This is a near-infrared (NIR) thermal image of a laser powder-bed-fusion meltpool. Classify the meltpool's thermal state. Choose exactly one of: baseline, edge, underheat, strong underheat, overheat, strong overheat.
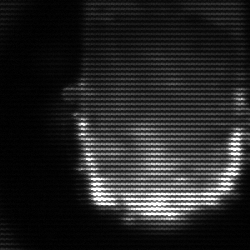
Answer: baseline